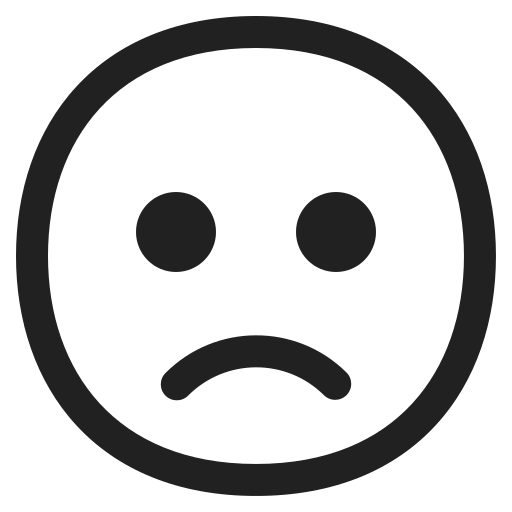
slightly frowning face high contrast